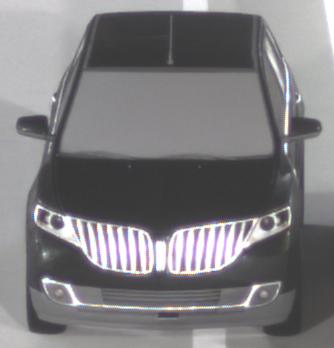
Make: Lincoln
Model: MKX
Detailed model: Gen. 1 CD3
Model produced from: 2010
Model produced until: 2015
Doors: 5
Color: black
Road condition: dry road
Daytime: night
Contrast: high contrast